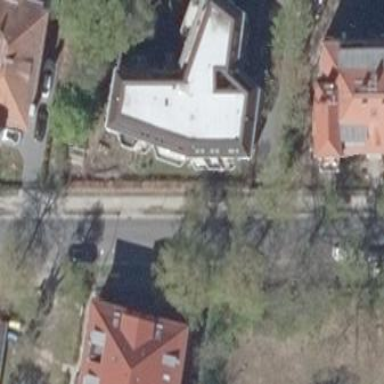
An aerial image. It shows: Apartment building with quadruple saltbox roof shape.